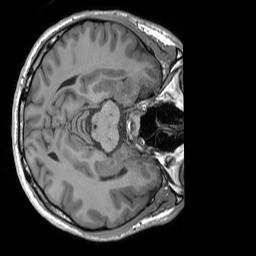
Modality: T1w
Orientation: axial
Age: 22
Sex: male
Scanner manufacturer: siemens
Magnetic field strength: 3 T
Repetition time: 1.9 s
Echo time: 0.00252 s